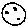
Label: moon